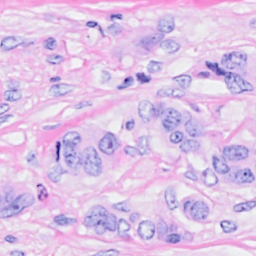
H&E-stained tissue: Breast